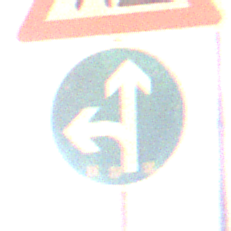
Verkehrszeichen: VorgeschriebeneFahrtrichtungGeradeausOderLinks
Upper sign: Arbeitsstelle
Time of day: Night
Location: Outdoor (Urban)
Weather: Overcast
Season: Winter
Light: Artificial